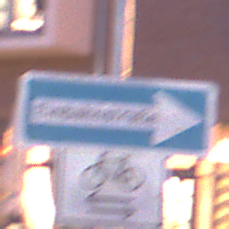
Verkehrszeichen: EinbahnstrasseRechtsweisend
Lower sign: RichtungsangabeDurchPfeile9
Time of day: Night
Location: Outdoor (Urban)
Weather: PartlyCloudy
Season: NotSpecified
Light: Artificial